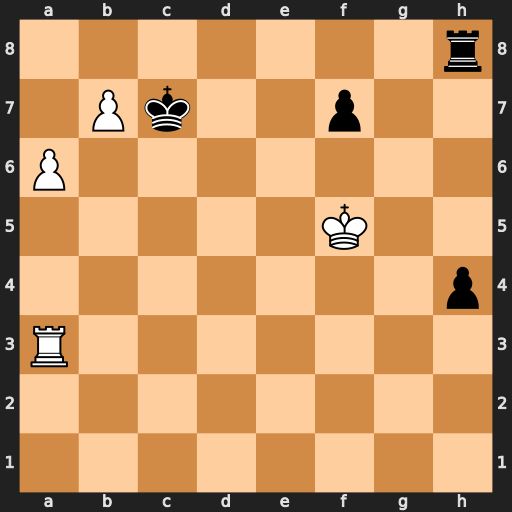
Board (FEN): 7r/1Pk2p2/P7/5K2/7p/R7/8/8
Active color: w
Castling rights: -
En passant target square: -
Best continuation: Kg4 f5+ Kh3